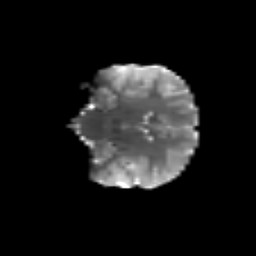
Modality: T2w
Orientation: coronal
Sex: female
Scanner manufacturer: siemens
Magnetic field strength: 3 T
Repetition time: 5 s
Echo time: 0.071 s